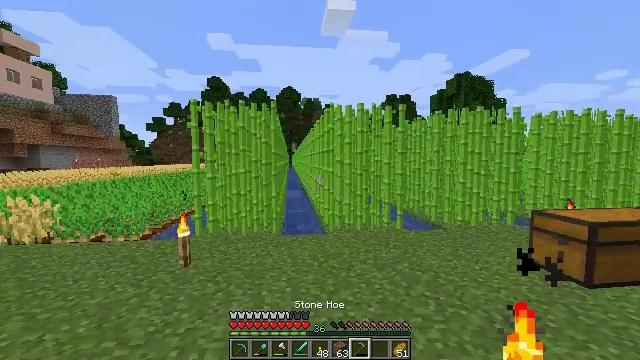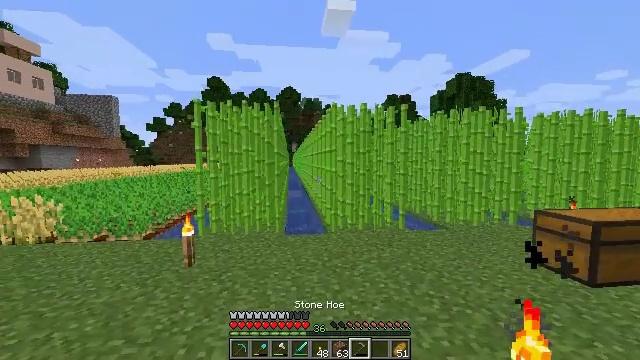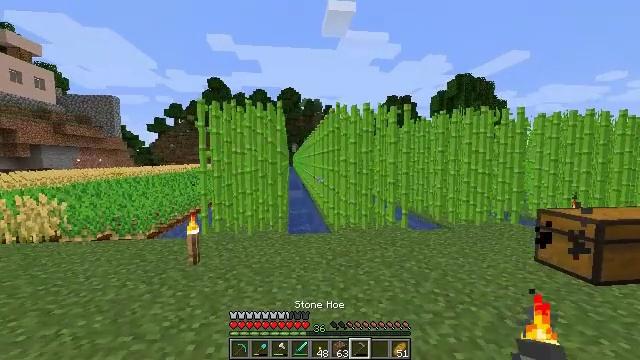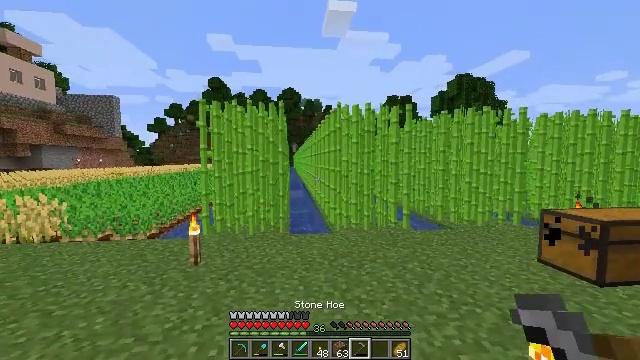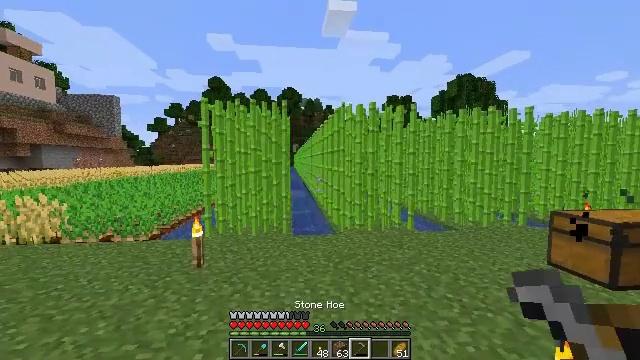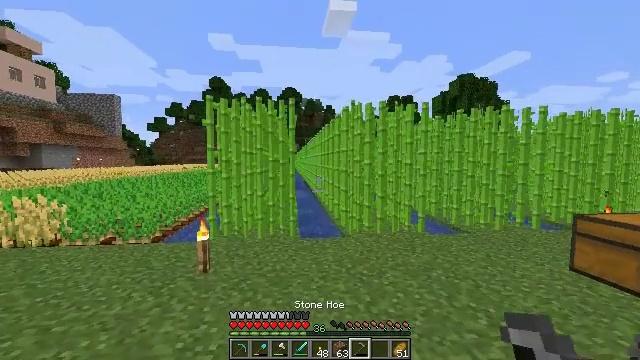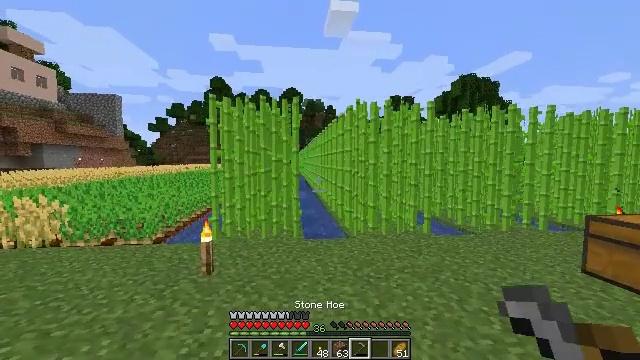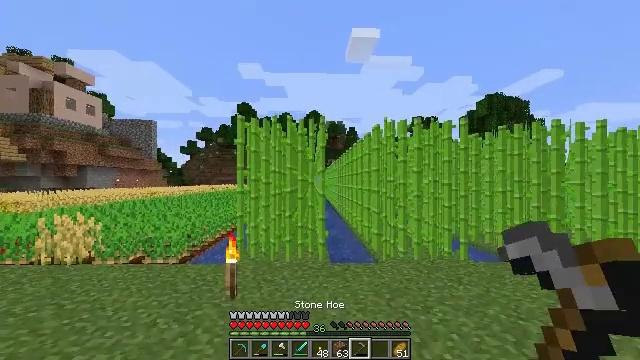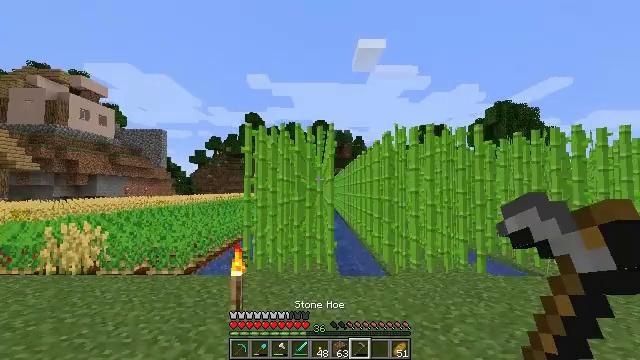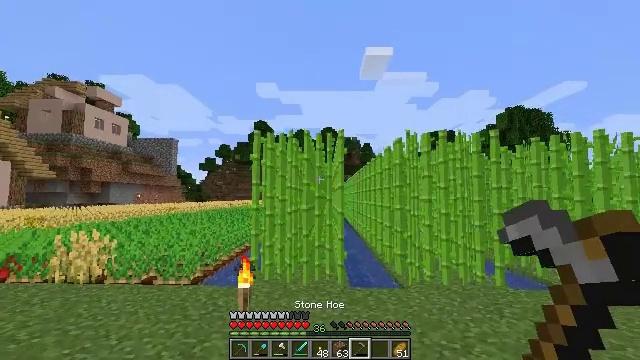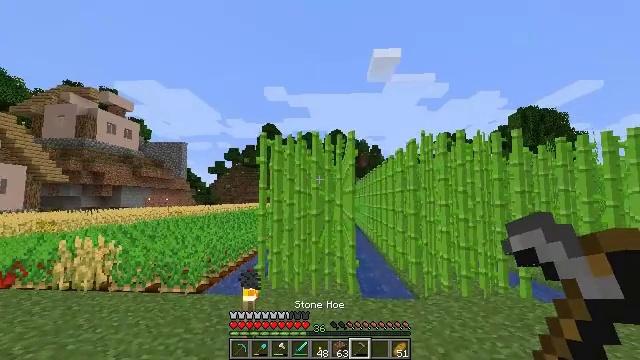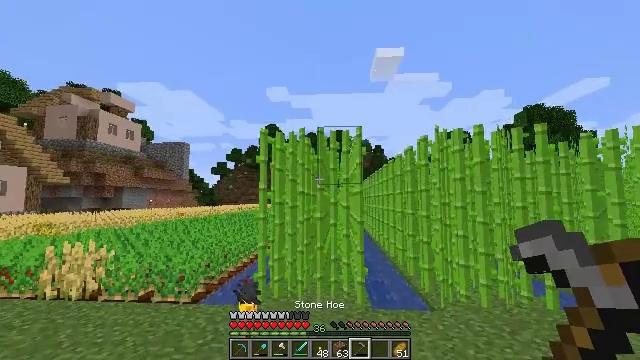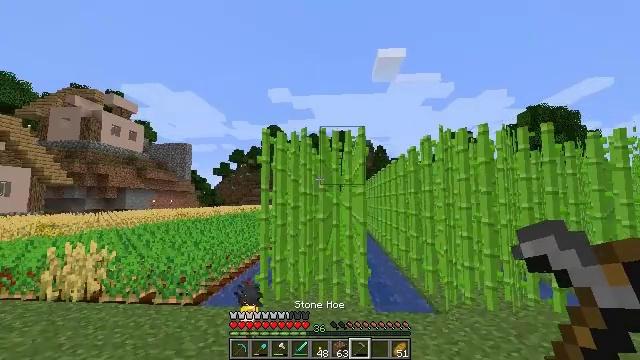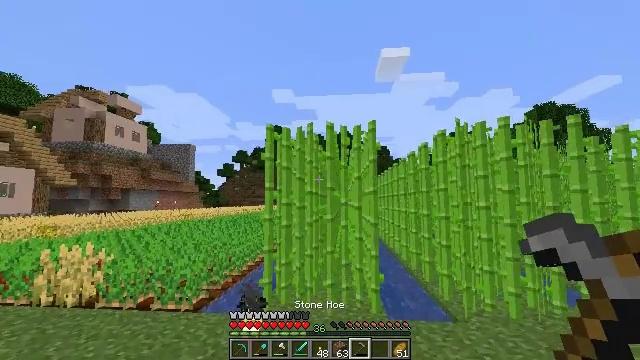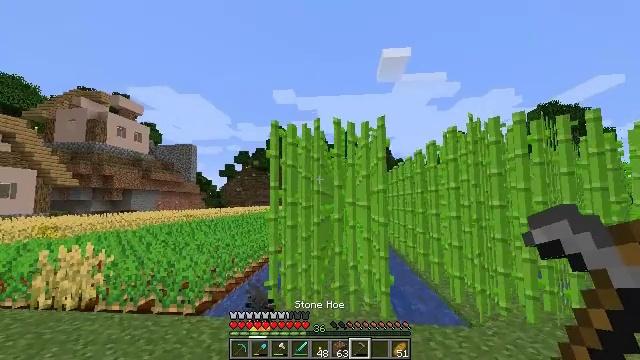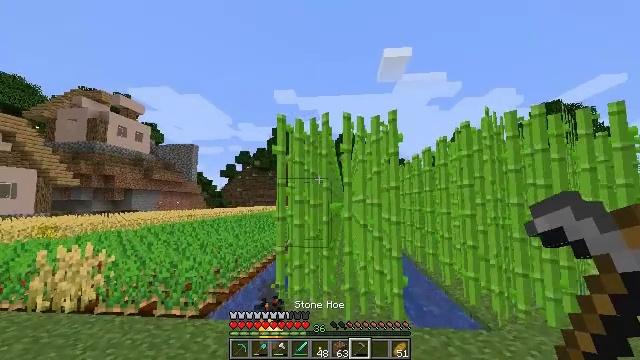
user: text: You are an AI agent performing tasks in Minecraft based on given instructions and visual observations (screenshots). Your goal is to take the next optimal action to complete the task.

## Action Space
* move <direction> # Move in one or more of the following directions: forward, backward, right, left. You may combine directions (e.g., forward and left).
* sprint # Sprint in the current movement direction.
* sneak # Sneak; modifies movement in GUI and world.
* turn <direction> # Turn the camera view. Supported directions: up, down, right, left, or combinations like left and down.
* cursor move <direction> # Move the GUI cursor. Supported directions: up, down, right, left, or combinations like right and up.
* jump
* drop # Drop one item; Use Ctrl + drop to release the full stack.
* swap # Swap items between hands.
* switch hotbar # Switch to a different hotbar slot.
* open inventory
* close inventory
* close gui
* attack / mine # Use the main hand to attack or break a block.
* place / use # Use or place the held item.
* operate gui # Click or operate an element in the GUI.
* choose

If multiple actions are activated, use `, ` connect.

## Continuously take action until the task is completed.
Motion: motion action
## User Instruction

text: Collect sugar cane near water sources.
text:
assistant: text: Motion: no_op
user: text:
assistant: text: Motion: no_op
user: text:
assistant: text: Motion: move forward and move left
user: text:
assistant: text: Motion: move forward and move left
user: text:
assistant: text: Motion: move forward and move left
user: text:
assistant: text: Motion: move forward and move left
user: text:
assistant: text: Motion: move forward, turn left and up
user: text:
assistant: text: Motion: move forward, turn left and up
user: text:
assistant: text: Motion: move forward, turn left and up
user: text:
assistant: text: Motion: move forward, turn left
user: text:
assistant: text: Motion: move forward
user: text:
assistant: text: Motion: move forward
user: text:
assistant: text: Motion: move forward and move left
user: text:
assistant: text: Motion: move forward and move left
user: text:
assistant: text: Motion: move forward and move left
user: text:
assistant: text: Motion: move forward
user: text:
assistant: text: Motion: move forward, turn down
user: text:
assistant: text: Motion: move forward
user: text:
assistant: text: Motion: move forward and move right
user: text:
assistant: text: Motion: move forward and move right
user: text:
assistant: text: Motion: move forward and move right, attack / mine
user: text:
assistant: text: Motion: move forward and move right, attack / mine
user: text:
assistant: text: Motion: move forward and move left, turn right, attack / mine
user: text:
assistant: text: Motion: move forward and move left, attack / mine
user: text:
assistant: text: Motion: move forward and move left, attack / mine
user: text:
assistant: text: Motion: move forward and move left, attack / mine
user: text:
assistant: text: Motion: move forward, turn left, attack / mine
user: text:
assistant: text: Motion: move forward, turn left, attack / mine
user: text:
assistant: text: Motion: move forward, attack / mine
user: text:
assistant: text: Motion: move forward, attack / mine